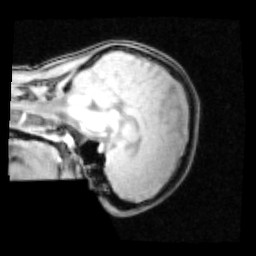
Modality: PDw
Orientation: sagittal
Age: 19
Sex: male
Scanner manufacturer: siemens
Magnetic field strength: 3 T
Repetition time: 0.25 s
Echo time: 0.00103 s